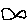
Label: fish